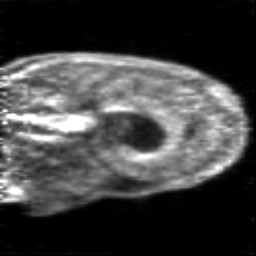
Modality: PET
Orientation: sagittal
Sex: female
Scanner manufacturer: siemens